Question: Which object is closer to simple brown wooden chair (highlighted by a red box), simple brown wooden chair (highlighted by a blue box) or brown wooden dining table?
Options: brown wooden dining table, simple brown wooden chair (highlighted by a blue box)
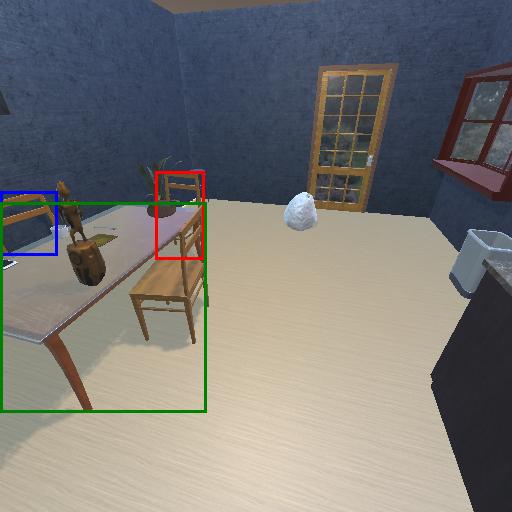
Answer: brown wooden dining table